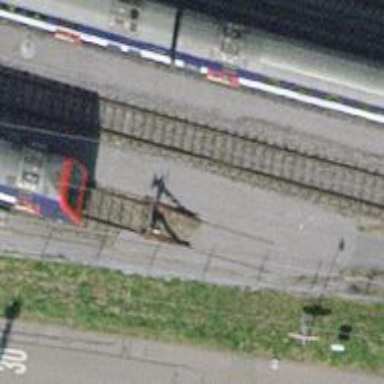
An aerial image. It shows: Railway buffer stop.